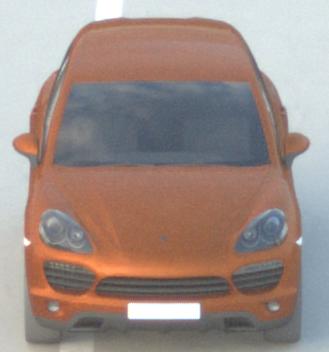
Make: Porsche
Model: Cayenne
Detailed model: Cayenne (958)
Model produced from: 2010/05
Model produced until: 2014/07
Doors: 5
Color: orange
Road condition: dry road
Daytime: sunrise or sunset
Contrast: medium contrast